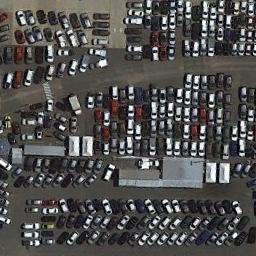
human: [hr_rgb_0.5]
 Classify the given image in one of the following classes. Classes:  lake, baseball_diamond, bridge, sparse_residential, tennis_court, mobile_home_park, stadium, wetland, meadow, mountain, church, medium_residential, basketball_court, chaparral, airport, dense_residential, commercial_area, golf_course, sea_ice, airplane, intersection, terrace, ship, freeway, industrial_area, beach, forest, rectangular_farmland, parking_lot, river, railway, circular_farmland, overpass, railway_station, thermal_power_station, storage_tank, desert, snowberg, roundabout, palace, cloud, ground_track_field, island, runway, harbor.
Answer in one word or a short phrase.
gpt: parking_lot